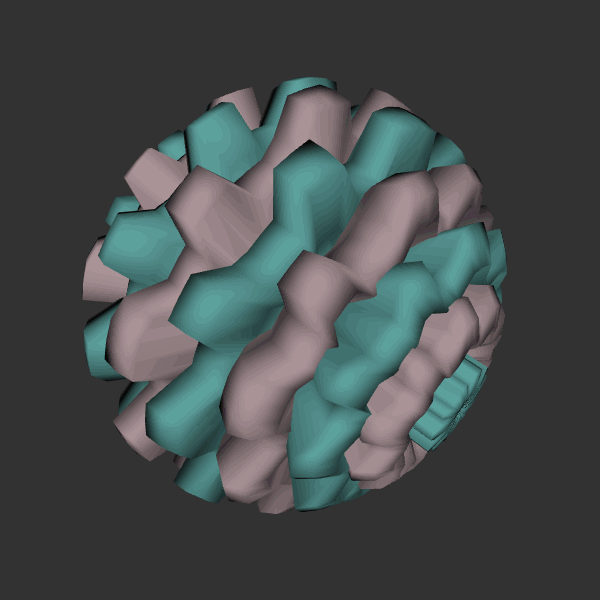
Background: dark